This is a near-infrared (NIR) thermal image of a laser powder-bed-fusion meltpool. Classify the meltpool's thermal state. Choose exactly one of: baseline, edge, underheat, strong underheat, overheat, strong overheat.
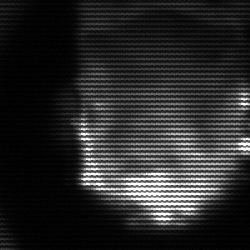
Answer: baseline